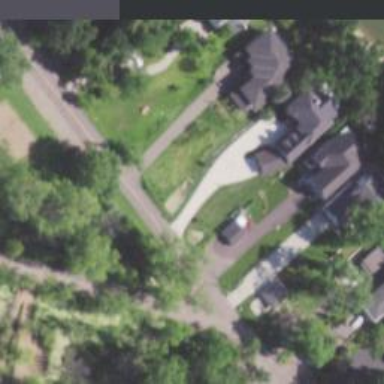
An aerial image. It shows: Driveway.